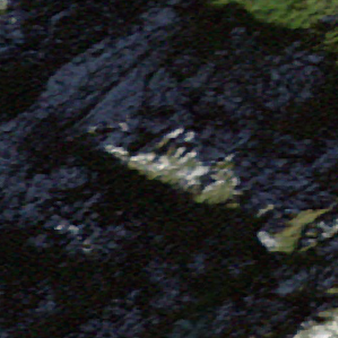
Label: other